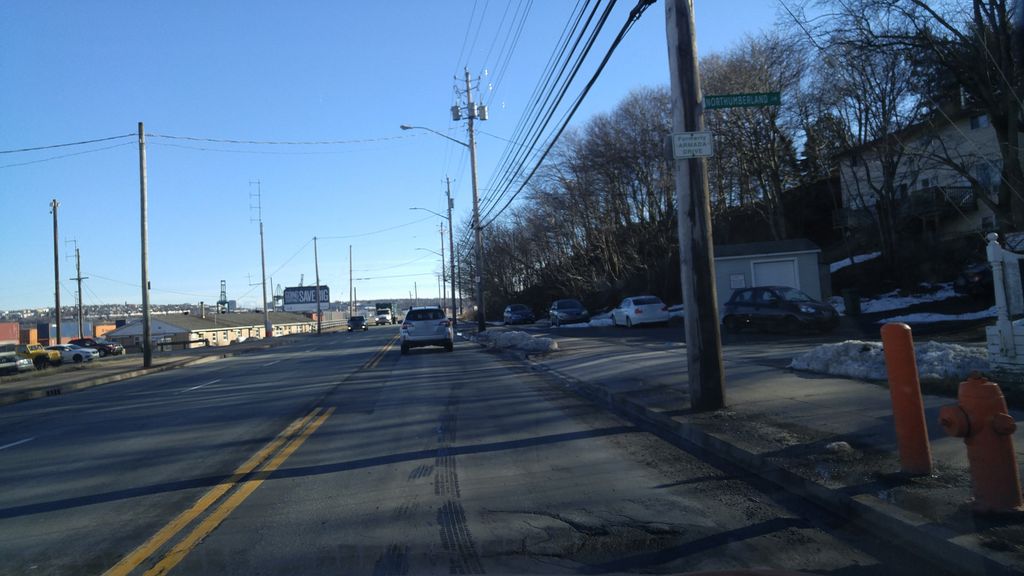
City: halifax